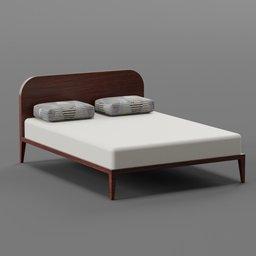
Label: furniture